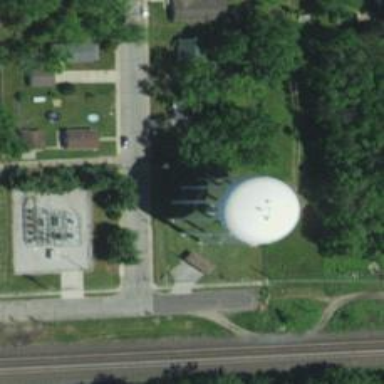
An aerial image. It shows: Water tower that is man-made.